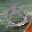
Label: 0